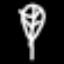
Label: leaf